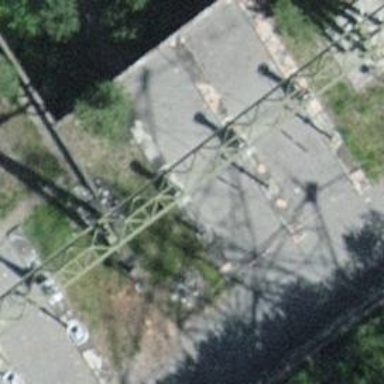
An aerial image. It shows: Insulator used in power systems.